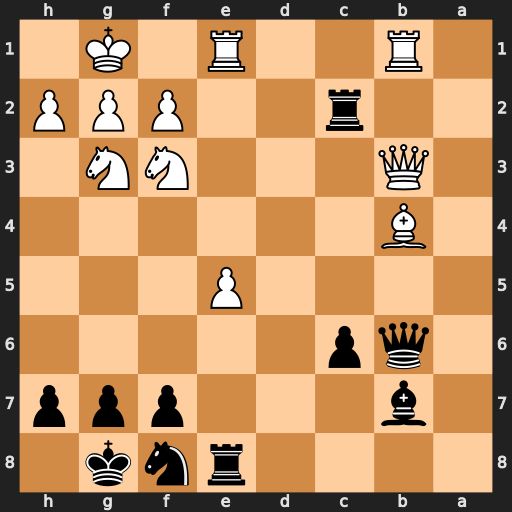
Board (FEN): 4rnk1/1b3ppp/1qp5/4P3/1B6/1Q3NN1/2r2PPP/1R2R1K1
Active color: b
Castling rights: -
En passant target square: -
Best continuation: Qxf2+ Kh1 Qxg2#